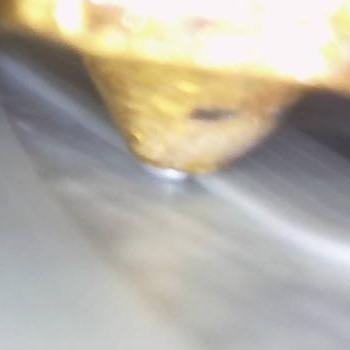
Flow rate: 88%